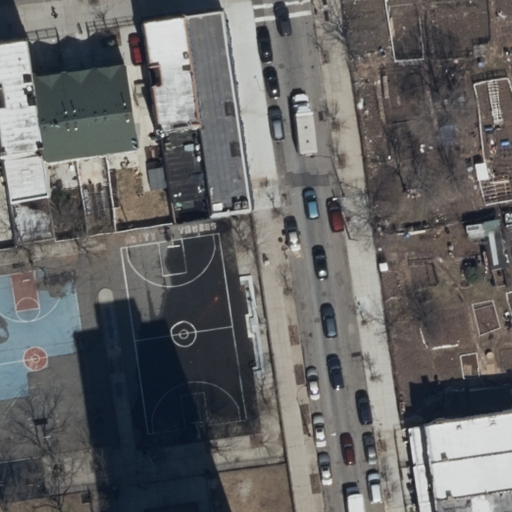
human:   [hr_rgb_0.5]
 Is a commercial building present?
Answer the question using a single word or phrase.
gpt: no

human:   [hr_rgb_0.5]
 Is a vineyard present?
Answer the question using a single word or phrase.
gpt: no

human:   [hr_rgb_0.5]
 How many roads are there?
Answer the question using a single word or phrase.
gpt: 1

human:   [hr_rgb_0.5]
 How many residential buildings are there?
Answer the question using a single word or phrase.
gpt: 9

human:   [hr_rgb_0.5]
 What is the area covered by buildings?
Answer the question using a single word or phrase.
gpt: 1197m2

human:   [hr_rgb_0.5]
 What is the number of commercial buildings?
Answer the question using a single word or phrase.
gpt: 0

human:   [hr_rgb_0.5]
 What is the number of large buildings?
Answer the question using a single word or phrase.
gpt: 0

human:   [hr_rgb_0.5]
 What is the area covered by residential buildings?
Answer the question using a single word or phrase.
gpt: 1197m2

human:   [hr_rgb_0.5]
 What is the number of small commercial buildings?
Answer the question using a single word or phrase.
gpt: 0

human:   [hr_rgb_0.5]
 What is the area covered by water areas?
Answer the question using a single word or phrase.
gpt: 0m2

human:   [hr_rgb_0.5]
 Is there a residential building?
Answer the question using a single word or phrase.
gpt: yes

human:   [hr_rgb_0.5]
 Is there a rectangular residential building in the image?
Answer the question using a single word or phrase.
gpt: yes

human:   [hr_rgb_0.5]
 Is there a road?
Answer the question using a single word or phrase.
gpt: yes

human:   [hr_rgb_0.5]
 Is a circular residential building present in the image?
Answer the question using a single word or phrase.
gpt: no

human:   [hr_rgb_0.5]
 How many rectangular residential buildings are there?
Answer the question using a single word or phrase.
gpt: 6

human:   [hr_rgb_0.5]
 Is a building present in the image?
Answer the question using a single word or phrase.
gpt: yes

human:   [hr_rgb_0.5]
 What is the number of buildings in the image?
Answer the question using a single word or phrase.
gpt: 9

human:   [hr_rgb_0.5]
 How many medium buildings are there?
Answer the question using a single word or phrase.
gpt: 6

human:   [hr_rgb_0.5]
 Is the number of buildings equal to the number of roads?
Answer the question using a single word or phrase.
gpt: no

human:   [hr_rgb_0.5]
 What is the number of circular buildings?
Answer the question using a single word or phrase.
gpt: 0

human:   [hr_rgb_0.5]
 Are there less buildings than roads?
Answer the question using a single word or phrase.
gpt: no

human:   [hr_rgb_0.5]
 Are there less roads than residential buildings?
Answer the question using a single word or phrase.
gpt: yes

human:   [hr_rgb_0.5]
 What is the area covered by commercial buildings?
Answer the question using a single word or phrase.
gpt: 0m2

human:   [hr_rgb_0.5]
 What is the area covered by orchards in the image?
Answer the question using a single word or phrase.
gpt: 0m2

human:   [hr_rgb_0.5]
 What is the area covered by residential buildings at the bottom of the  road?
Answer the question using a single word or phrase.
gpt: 79m2

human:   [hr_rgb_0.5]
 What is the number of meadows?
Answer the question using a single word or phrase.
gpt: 0

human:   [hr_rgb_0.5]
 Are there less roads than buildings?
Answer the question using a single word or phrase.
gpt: yes

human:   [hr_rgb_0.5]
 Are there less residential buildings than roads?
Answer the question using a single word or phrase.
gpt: no

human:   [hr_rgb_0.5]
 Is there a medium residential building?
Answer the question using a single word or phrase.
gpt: yes

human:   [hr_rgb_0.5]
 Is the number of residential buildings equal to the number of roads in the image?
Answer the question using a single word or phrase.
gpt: no

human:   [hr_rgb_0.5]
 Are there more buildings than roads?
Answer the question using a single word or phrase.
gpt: yes

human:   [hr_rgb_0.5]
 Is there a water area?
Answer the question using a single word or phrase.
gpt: no

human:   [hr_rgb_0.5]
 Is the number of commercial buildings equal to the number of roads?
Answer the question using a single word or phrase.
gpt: no

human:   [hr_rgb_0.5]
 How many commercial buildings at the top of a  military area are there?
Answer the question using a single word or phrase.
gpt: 0

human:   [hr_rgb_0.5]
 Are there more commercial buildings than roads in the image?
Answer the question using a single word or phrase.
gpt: no

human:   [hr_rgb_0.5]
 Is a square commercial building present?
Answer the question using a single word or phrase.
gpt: no

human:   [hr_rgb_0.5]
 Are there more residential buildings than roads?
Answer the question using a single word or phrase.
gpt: yes

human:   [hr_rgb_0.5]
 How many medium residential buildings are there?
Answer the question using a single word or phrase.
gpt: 6

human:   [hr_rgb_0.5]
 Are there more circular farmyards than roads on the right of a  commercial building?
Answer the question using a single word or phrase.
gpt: no

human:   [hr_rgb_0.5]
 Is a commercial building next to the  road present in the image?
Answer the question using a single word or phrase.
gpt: no

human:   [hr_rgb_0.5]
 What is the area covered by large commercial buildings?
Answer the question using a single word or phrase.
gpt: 0m2

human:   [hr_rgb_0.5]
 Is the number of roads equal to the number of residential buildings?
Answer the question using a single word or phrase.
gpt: no

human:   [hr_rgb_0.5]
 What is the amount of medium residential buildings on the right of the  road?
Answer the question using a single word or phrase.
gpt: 0

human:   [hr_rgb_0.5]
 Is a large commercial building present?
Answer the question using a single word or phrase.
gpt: no

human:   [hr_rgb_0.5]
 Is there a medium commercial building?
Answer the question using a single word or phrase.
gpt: no

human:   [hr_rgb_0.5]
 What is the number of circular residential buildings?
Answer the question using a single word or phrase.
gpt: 0

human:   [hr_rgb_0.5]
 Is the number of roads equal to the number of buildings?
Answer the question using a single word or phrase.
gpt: no

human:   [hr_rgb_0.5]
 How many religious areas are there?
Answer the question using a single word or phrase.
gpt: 0

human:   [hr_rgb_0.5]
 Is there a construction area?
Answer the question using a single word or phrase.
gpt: no

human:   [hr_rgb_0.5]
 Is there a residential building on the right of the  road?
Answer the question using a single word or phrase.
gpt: yes

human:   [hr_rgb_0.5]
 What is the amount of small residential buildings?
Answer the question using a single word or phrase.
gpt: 3

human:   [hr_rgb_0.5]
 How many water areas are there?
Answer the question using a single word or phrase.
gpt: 0

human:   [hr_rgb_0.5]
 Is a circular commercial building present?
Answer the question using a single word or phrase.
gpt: no

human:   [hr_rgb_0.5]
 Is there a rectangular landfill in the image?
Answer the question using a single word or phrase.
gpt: no

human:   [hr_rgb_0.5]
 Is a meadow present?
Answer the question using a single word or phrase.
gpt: no

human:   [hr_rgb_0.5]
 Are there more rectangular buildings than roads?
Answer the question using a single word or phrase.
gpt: yes

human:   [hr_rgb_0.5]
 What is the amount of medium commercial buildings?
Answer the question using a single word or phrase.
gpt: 0

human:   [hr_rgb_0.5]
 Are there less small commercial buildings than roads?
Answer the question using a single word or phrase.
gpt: yes

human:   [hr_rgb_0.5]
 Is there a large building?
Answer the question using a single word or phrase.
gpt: no

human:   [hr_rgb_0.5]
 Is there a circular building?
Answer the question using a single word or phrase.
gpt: no

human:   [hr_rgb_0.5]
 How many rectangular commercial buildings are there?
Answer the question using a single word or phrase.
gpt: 0

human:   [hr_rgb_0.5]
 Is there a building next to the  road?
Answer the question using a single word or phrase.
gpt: yes

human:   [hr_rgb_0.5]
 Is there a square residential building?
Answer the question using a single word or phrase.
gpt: no

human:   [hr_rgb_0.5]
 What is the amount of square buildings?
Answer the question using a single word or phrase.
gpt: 0